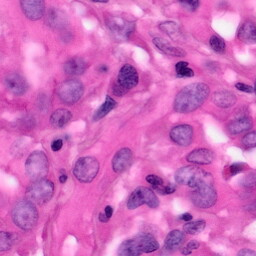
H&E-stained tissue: Pancreatic